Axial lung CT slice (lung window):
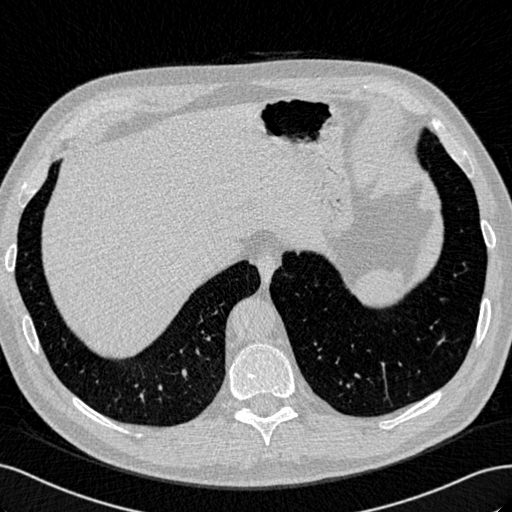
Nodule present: no